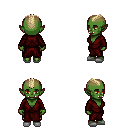
a pixel art fantasy rpg character, female body template, orc, green skin, red robe, gold greaves, white blonde short mohawk hairstyle, white slippers, four views (front, back, left, right), 2x2 character sprite sheet, small pixel art, hard edges, no anti-aliasing